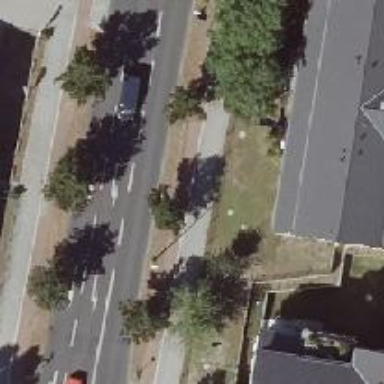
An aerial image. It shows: Avenue of deciduous broadleaved trees.